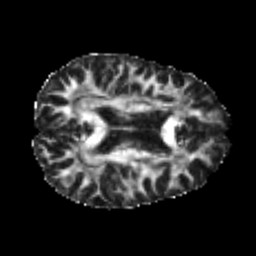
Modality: FA
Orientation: axial
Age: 21
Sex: male
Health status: healthy
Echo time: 0.074 s